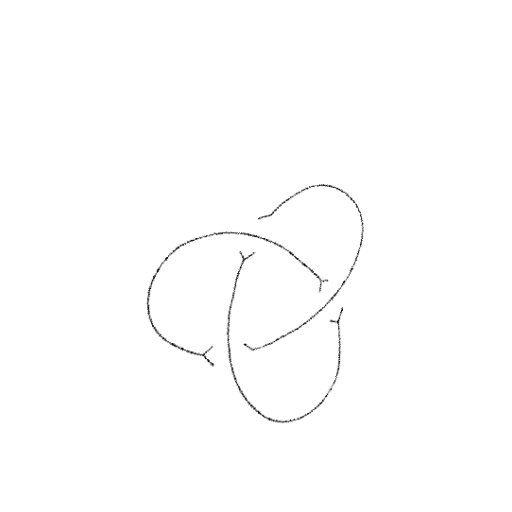
Crossing number: 3